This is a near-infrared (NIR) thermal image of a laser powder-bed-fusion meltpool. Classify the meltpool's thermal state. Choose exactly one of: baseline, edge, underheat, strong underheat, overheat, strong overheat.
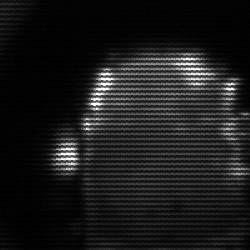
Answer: baseline